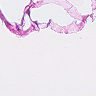
Metastatic tissue present: no